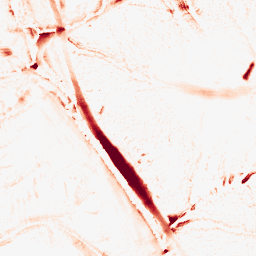
Category: morphological
Decomposition family: tophat
Decomposition parameters: size: 10
mode: white
Upsampling method: sinc_hamming
Upsampling parameters: scale: 8
kernel_size: 16
Upsampling scale: 8